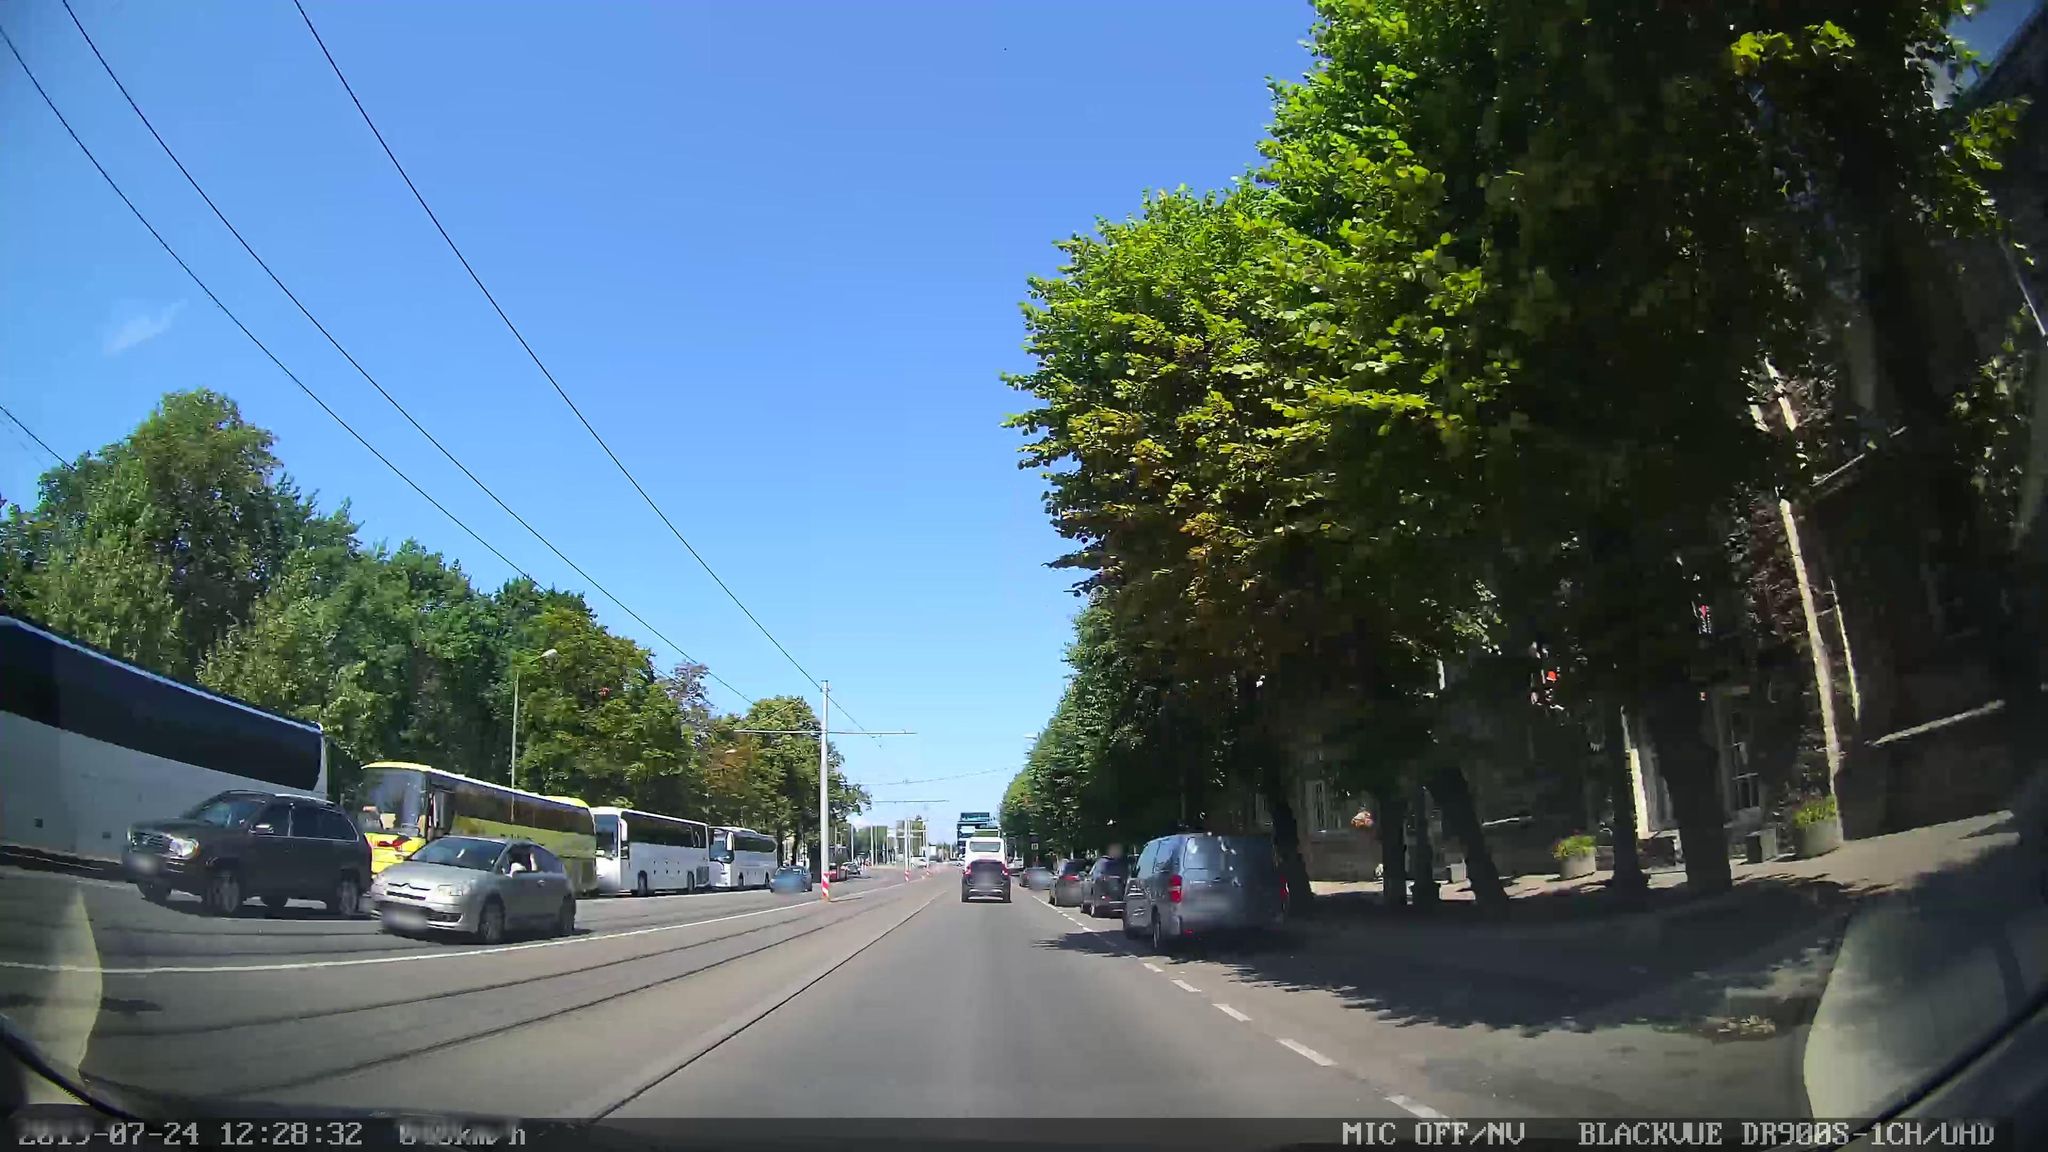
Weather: clear
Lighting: day
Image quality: good
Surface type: driving surface
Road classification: tertiary
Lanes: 1
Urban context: urban centre
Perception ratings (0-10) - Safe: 5.67, Lively: 8.13, Beautiful: 8.16, Boring: 1.96, Depressing: 1.35, Wealthy: 3.63